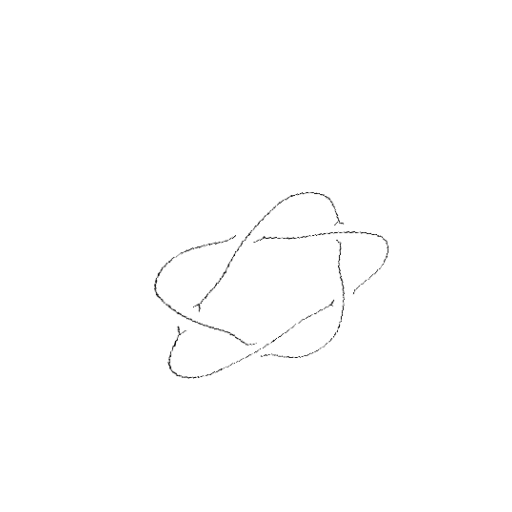
Crossing number: 5